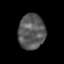
Tissue: skin
Cell type: Epithelial cells
Senescence score: 0.1972
Nuclear area (px): 921
Mean DAPI intensity: 89.118